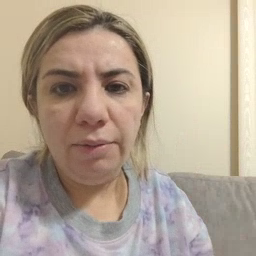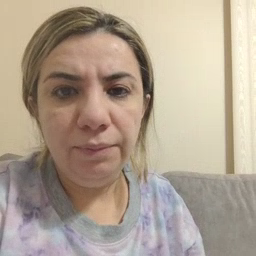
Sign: where